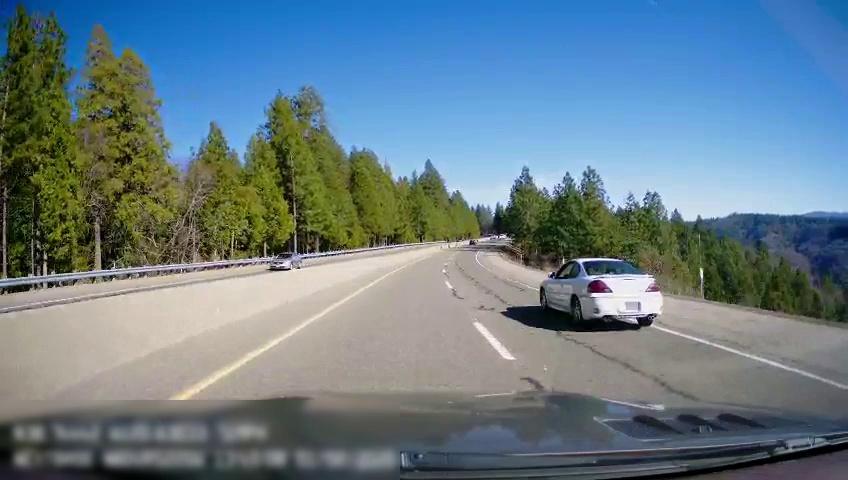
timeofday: Day
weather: Sunny
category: Drivable Space
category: Drivable Space
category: Vehicles | Car
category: Vehicles | Car
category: Lanes | Current Lane
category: Lanes | Current Lane
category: Lanes | Alternate Lane
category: Lanes | Opposite Lane